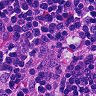
Metastatic tissue present: no